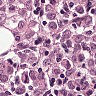
Metastatic tissue present: yes